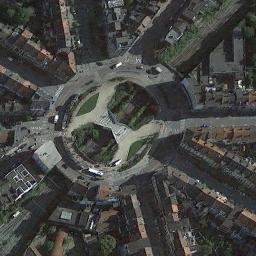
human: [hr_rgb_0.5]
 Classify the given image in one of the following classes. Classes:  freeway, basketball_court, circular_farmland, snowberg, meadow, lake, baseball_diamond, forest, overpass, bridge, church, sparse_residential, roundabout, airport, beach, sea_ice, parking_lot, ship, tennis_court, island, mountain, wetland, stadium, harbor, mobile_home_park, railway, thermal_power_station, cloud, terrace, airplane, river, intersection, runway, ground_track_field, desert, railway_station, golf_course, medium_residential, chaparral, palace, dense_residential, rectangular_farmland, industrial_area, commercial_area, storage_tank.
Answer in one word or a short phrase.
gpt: roundabout